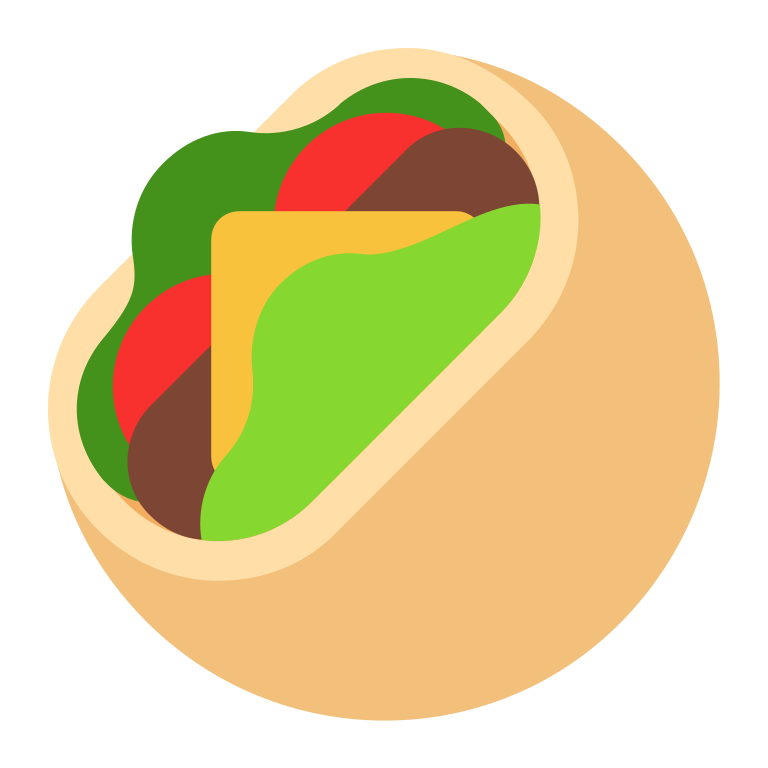
stuffed flatbread flat